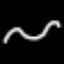
Label: squiggle